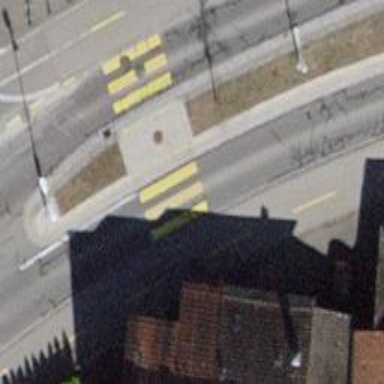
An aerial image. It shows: Marked footway crossing with island.